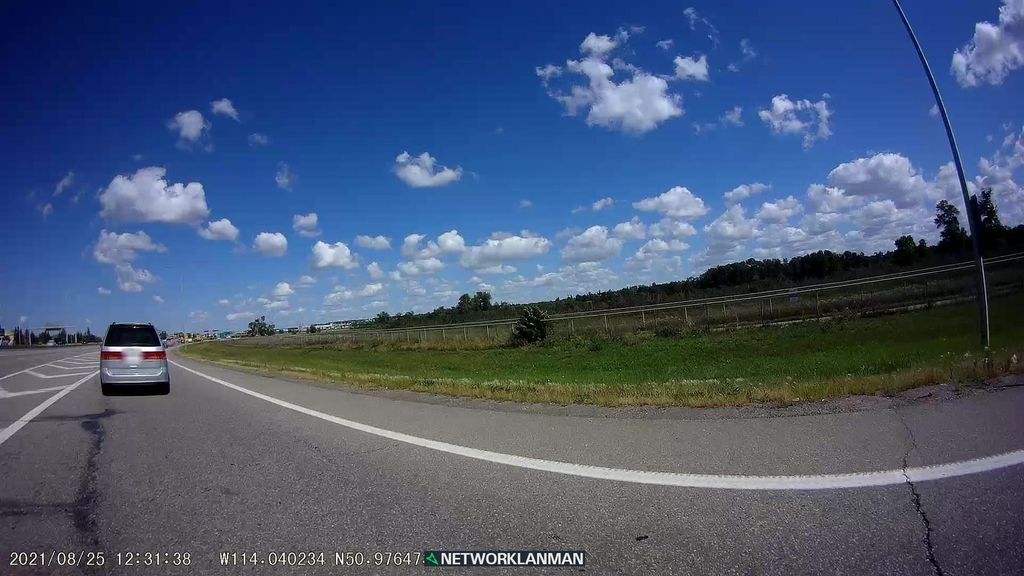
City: calgary